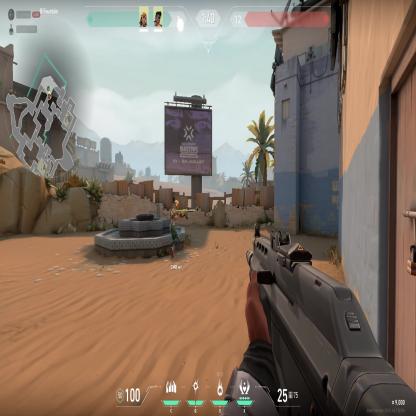
Label: teammate